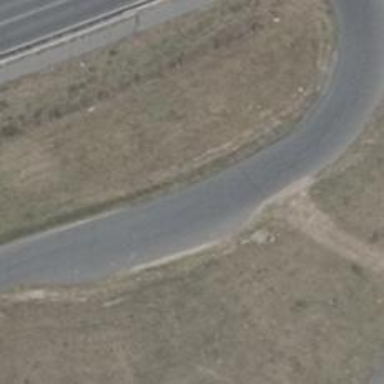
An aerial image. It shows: Passing place on the road.